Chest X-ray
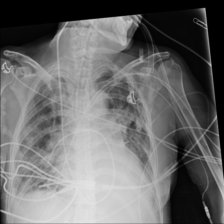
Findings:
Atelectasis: negative
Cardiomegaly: negative
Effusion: negative
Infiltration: negative
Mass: negative
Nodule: negative
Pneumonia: negative
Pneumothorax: negative
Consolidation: negative
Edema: negative
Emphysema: negative
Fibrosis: negative
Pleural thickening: negative
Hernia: negative